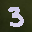
Label: 3